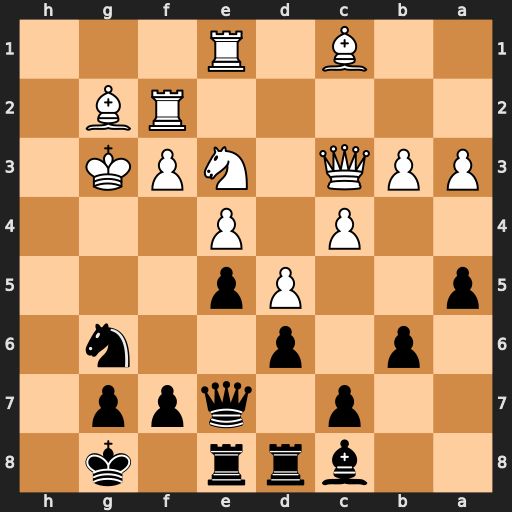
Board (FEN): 2brr1k1/2p1qpp1/1p1p2n1/p2Pp3/2P1P3/PPQ1NPK1/5RB1/2B1R3
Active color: b
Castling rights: -
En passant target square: -
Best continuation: Qh4#